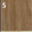
Piece: xx